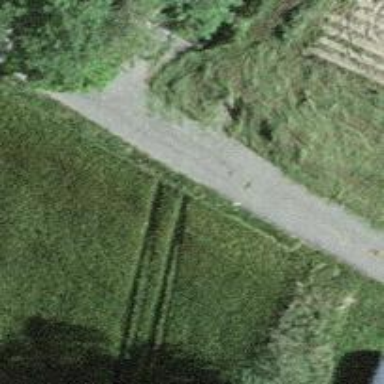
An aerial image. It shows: Well-maintained track road with grade 1 tracktype.